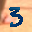
Label: 3